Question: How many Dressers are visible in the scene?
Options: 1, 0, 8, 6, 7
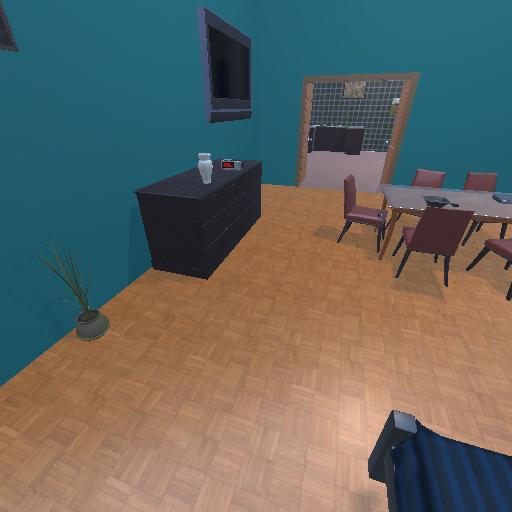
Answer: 1